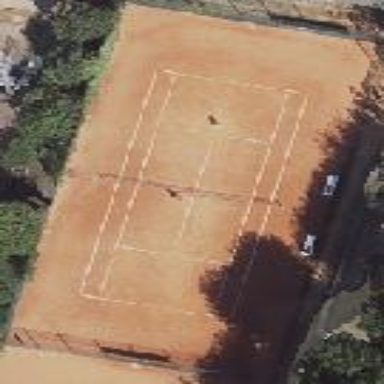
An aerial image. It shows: Clay tennis court pitch.